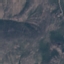
Land use / land cover class: HerbaceousVegetation